Field crop: maize
Growth stage: 2
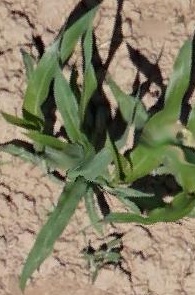
Species: maize